Breast ultrasound image
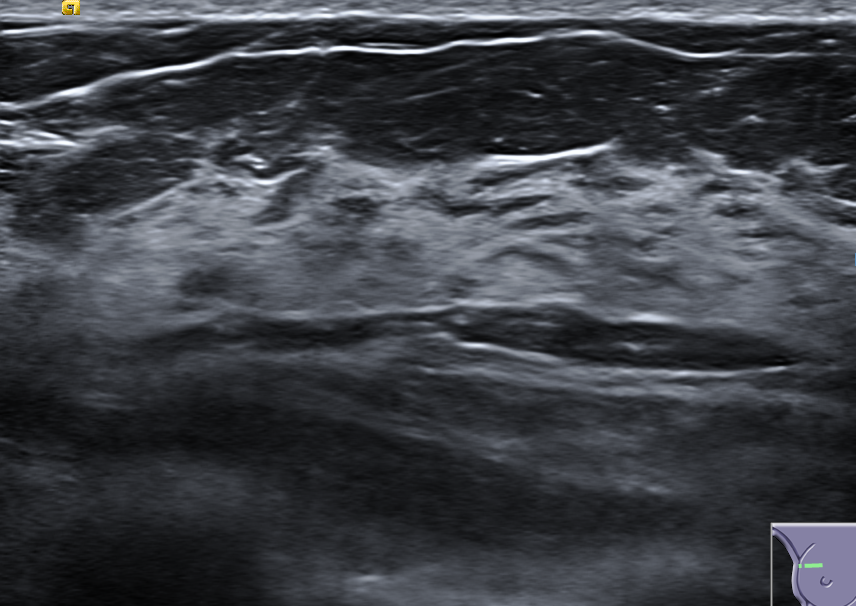
Diagnosis: normal